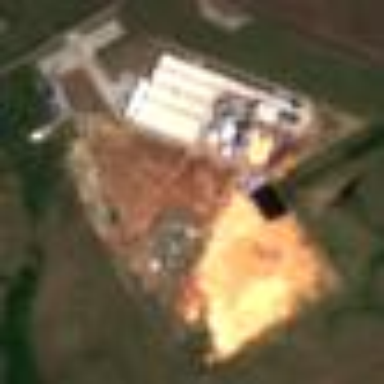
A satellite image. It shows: Industrial area dedicated to woodworking.